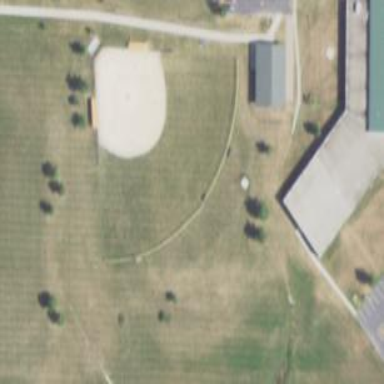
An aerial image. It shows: Baseball pitch for leisure and sports activities.